Question: Is there an easy way to draw shapes in Swift (preferrably with Sprite-Kit) and then detect if and where they intersect? Like here's an intersecting shape:

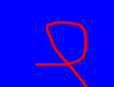
Answer: If this consists of a series of line segments, one can adapt Martin R's answer to <URL> to not only detect intersections, but to also identify where the intersections are:
'''
func intersectionBetweenSegments(_ p0: CGPoint, _ p1: CGPoint, _ p2: CGPoint, _ p3: CGPoint) -> CGPoint? {
var denominator = (p3.y - p2.y) * (p1.x - p0.x) - (p3.x - p2.x) * (p1.y - p0.y)
var ua = (p3.x - p2.x) * (p0.y - p2.y) - (p3.y - p2.y) * (p0.x - p2.x)
var ub = (p1.x - p0.x) * (p0.y - p2.y) - (p1.y - p0.y) * (p0.x - p2.x)
if (denominator < 0) {
ua = -ua; ub = -ub; denominator = -denominator
}
guard ua >= 0 && ua <= denominator && ub >= 0 && ub <= denominator && denominator != 0 else {
return nil
}
return CGPoint(x: p0.x + ua / denominator * (p1.x - p0.x), y: p0.y + ua / denominator * (p1.y - p0.y))
}
'''
Thus, if you have an array of 'CGPoint' values and you want to identify all of the intersections, you could do something like:
'''
let n = points.count - 1
for i in 1 ..< n {
for j in 0 ..< i-1 {
if let intersection = intersectionBetweenSegments(points[i], points[i+1], points[j], points[j+1]) {
// do whatever you want with 'intersection'
}
}
}
'''
For example, you can add a dot to the screen where the segments intersect:

If, however, your curve consists of cubic bezier curves, it is more complicated. You might consider, though, <URL>.